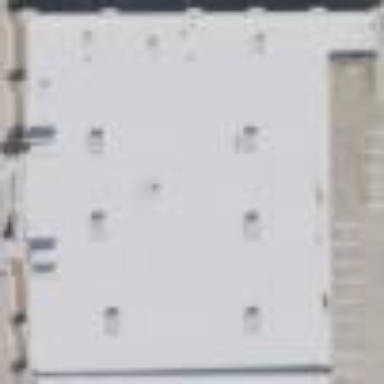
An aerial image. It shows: Retail building.